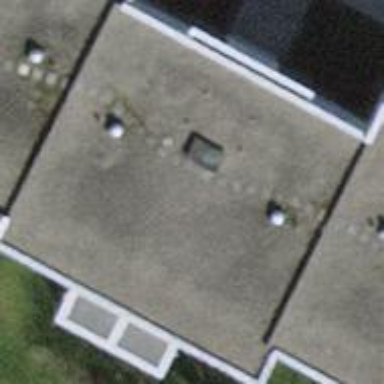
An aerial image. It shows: Flat-roofed building.